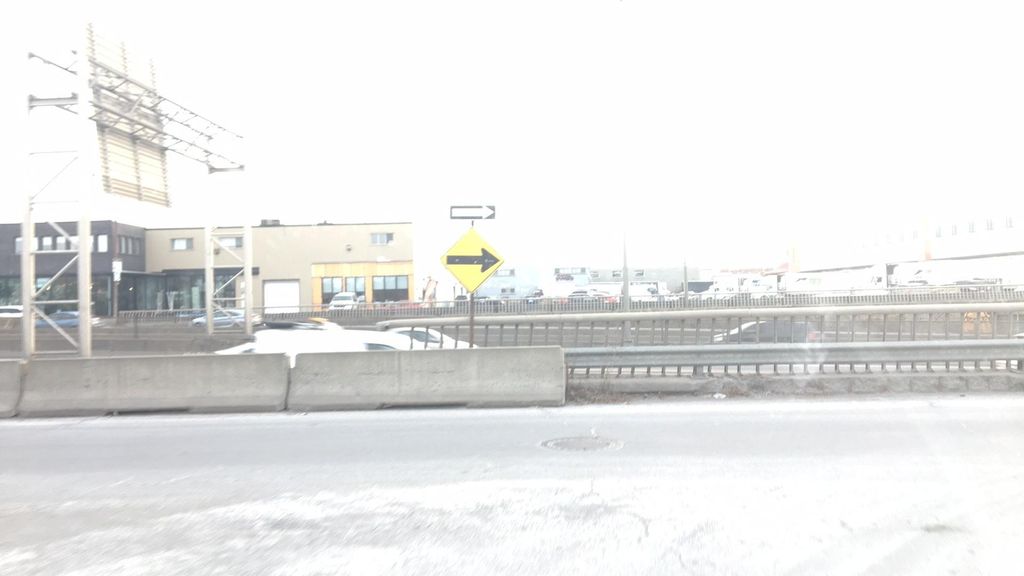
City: montreal